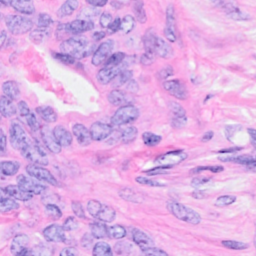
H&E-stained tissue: Breast